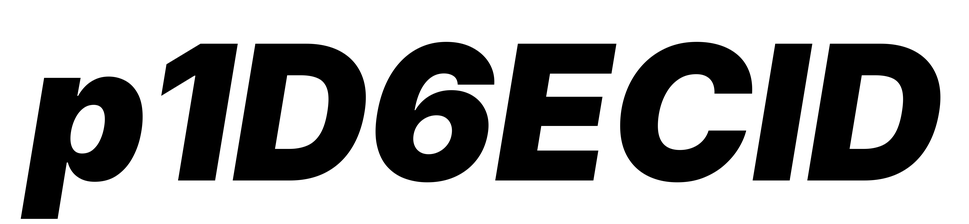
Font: Inter-Italic_Black_Italic